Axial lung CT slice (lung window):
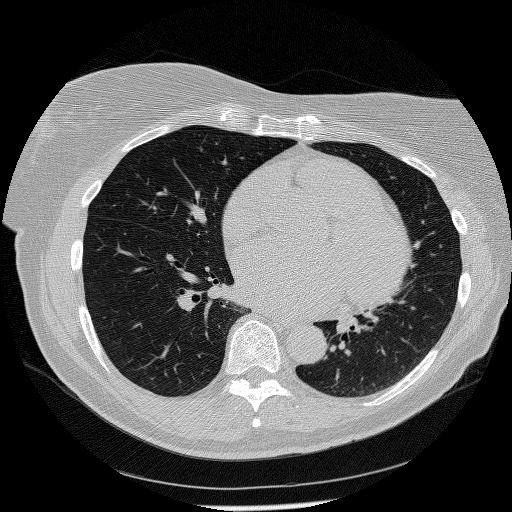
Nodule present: no